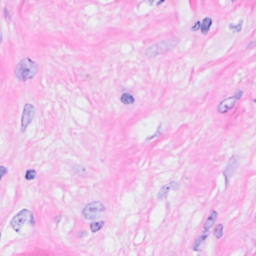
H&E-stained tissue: Breast